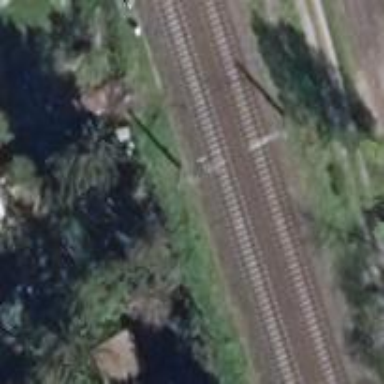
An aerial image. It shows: Railway milestone with catenary mast.